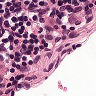
Metastatic tissue present: no